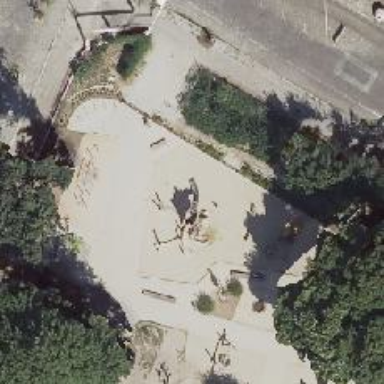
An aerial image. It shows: Playground with castle-themed slide.